Lunar surface albedo tile
Center latitude: -3.274
Center longitude: -23.632
Resolution (meters per pixel, mean): 185.52
Tile area (km^2): 36021.93
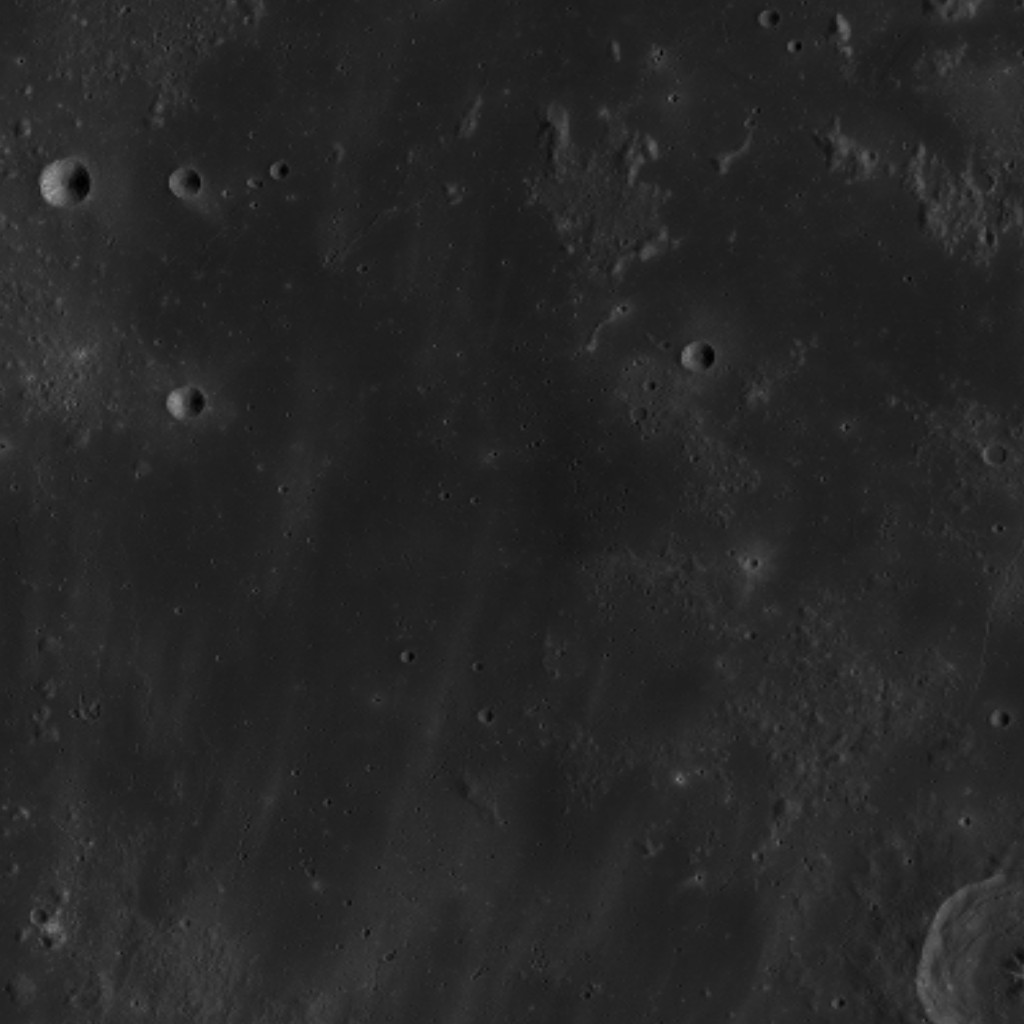